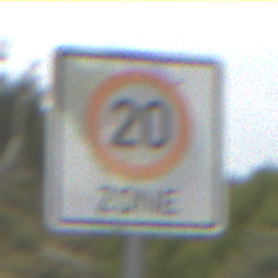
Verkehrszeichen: BeginnZone20
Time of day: Midday
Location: Outdoor (Nature)
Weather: Overcast
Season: NotSpecified
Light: Natural